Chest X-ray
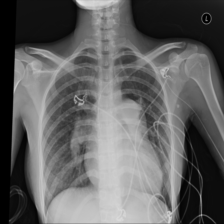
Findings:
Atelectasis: negative
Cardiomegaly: negative
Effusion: negative
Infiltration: negative
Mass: negative
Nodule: negative
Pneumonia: negative
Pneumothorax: negative
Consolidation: negative
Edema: negative
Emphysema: negative
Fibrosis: negative
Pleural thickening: negative
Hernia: negative